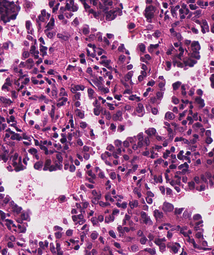
Tumor epithelial tissue: yes
Tumor-associated stroma tissue: yes
Normal tissue: no